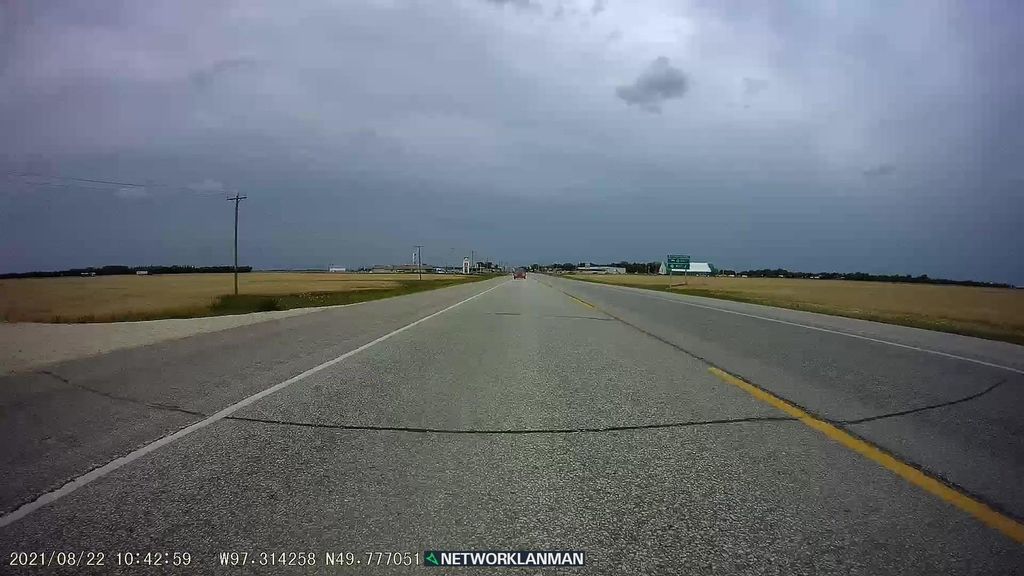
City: winnipeg